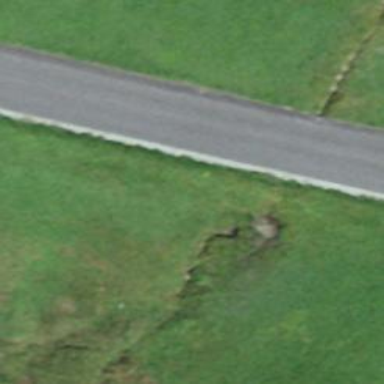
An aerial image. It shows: Culvert tunnel.